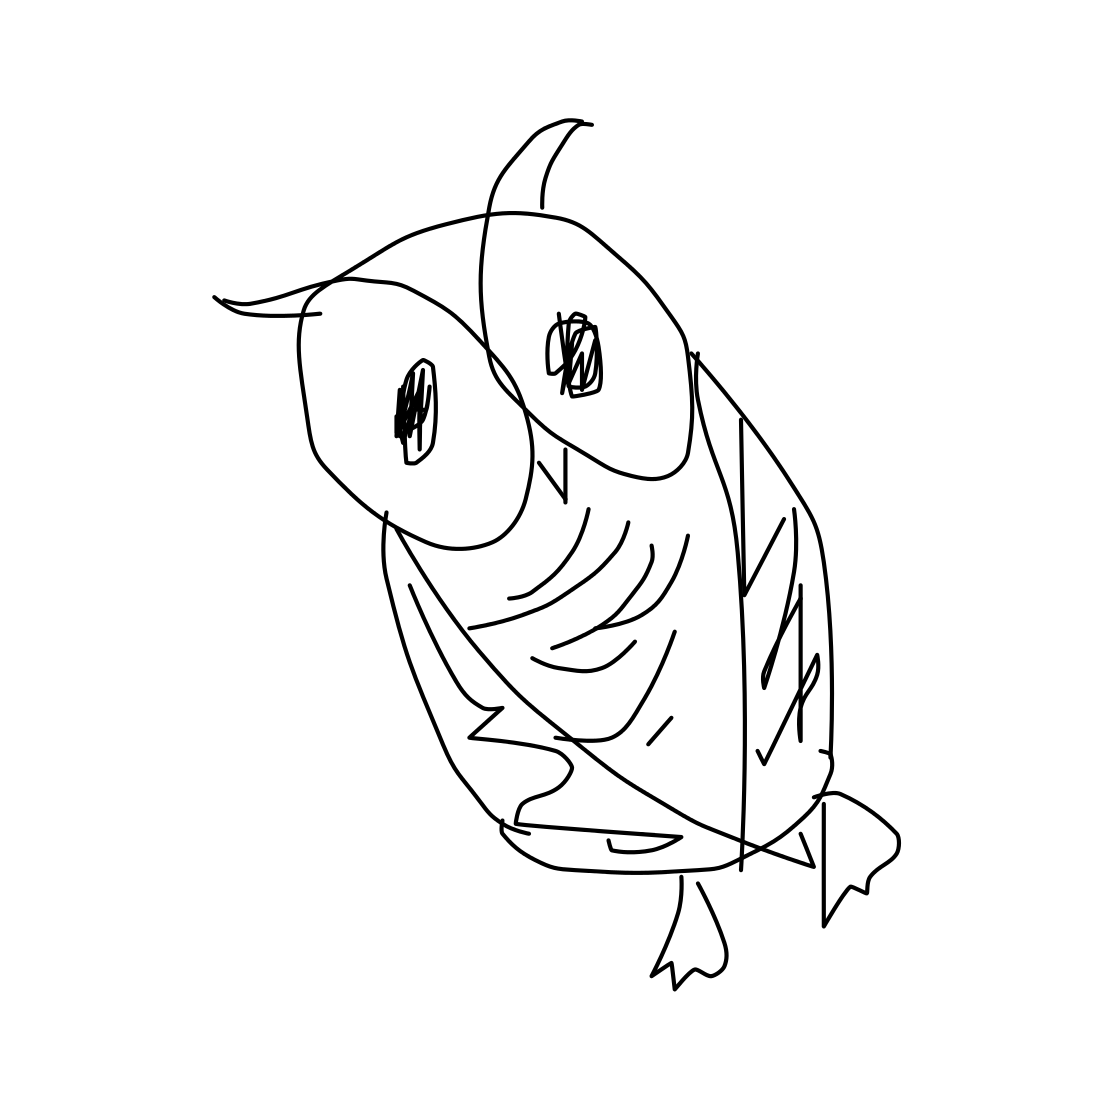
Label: owl